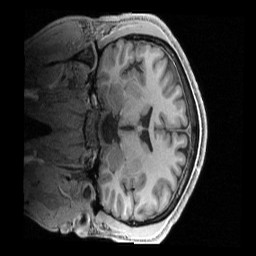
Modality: T1w
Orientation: coronal
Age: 38
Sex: male
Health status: ill
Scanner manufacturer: siemens
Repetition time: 2.4 s
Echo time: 0.00231 s